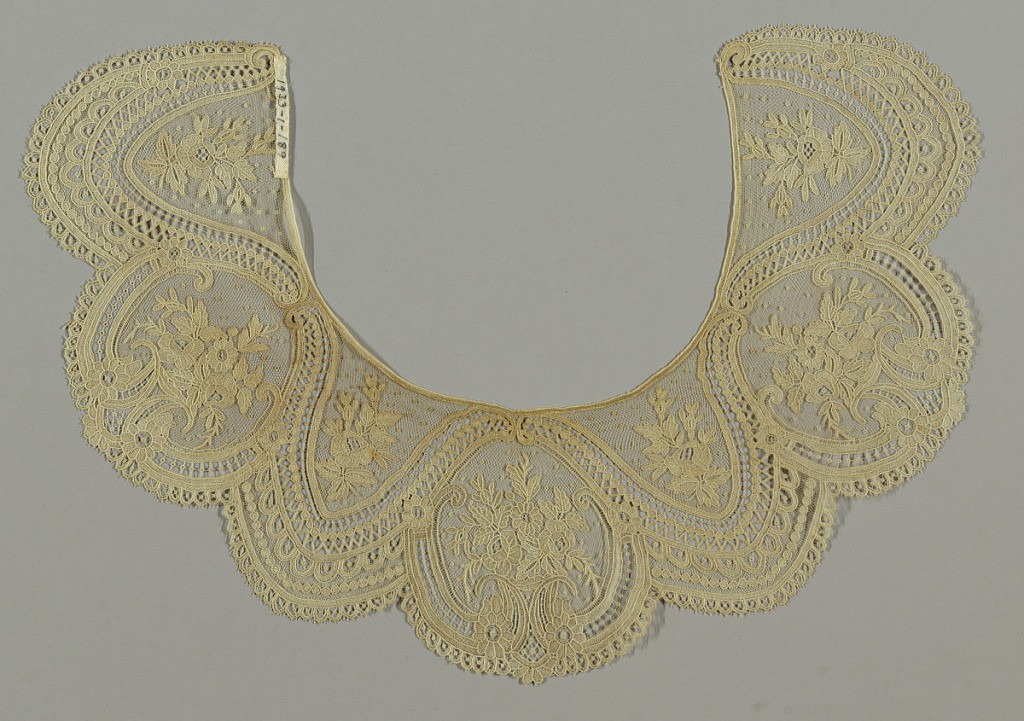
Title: Collar
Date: late 19th century
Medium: linen Technique: needle lace with ground of loop and twist with loop and twist return
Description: Collar with openwork bands forming medallions with central bouquets. Technique commonly referred to as Brussels Point de Gaze.